Field crop: maize
Growth stage: 1
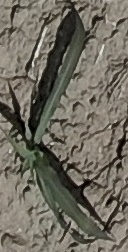
Species: sorghum